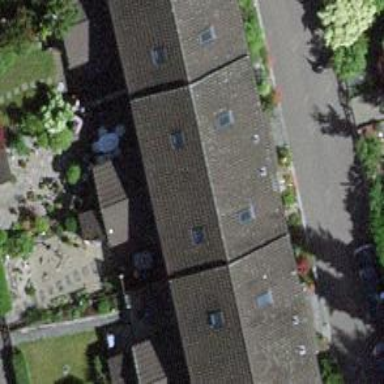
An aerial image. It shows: Terrace building.